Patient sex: M
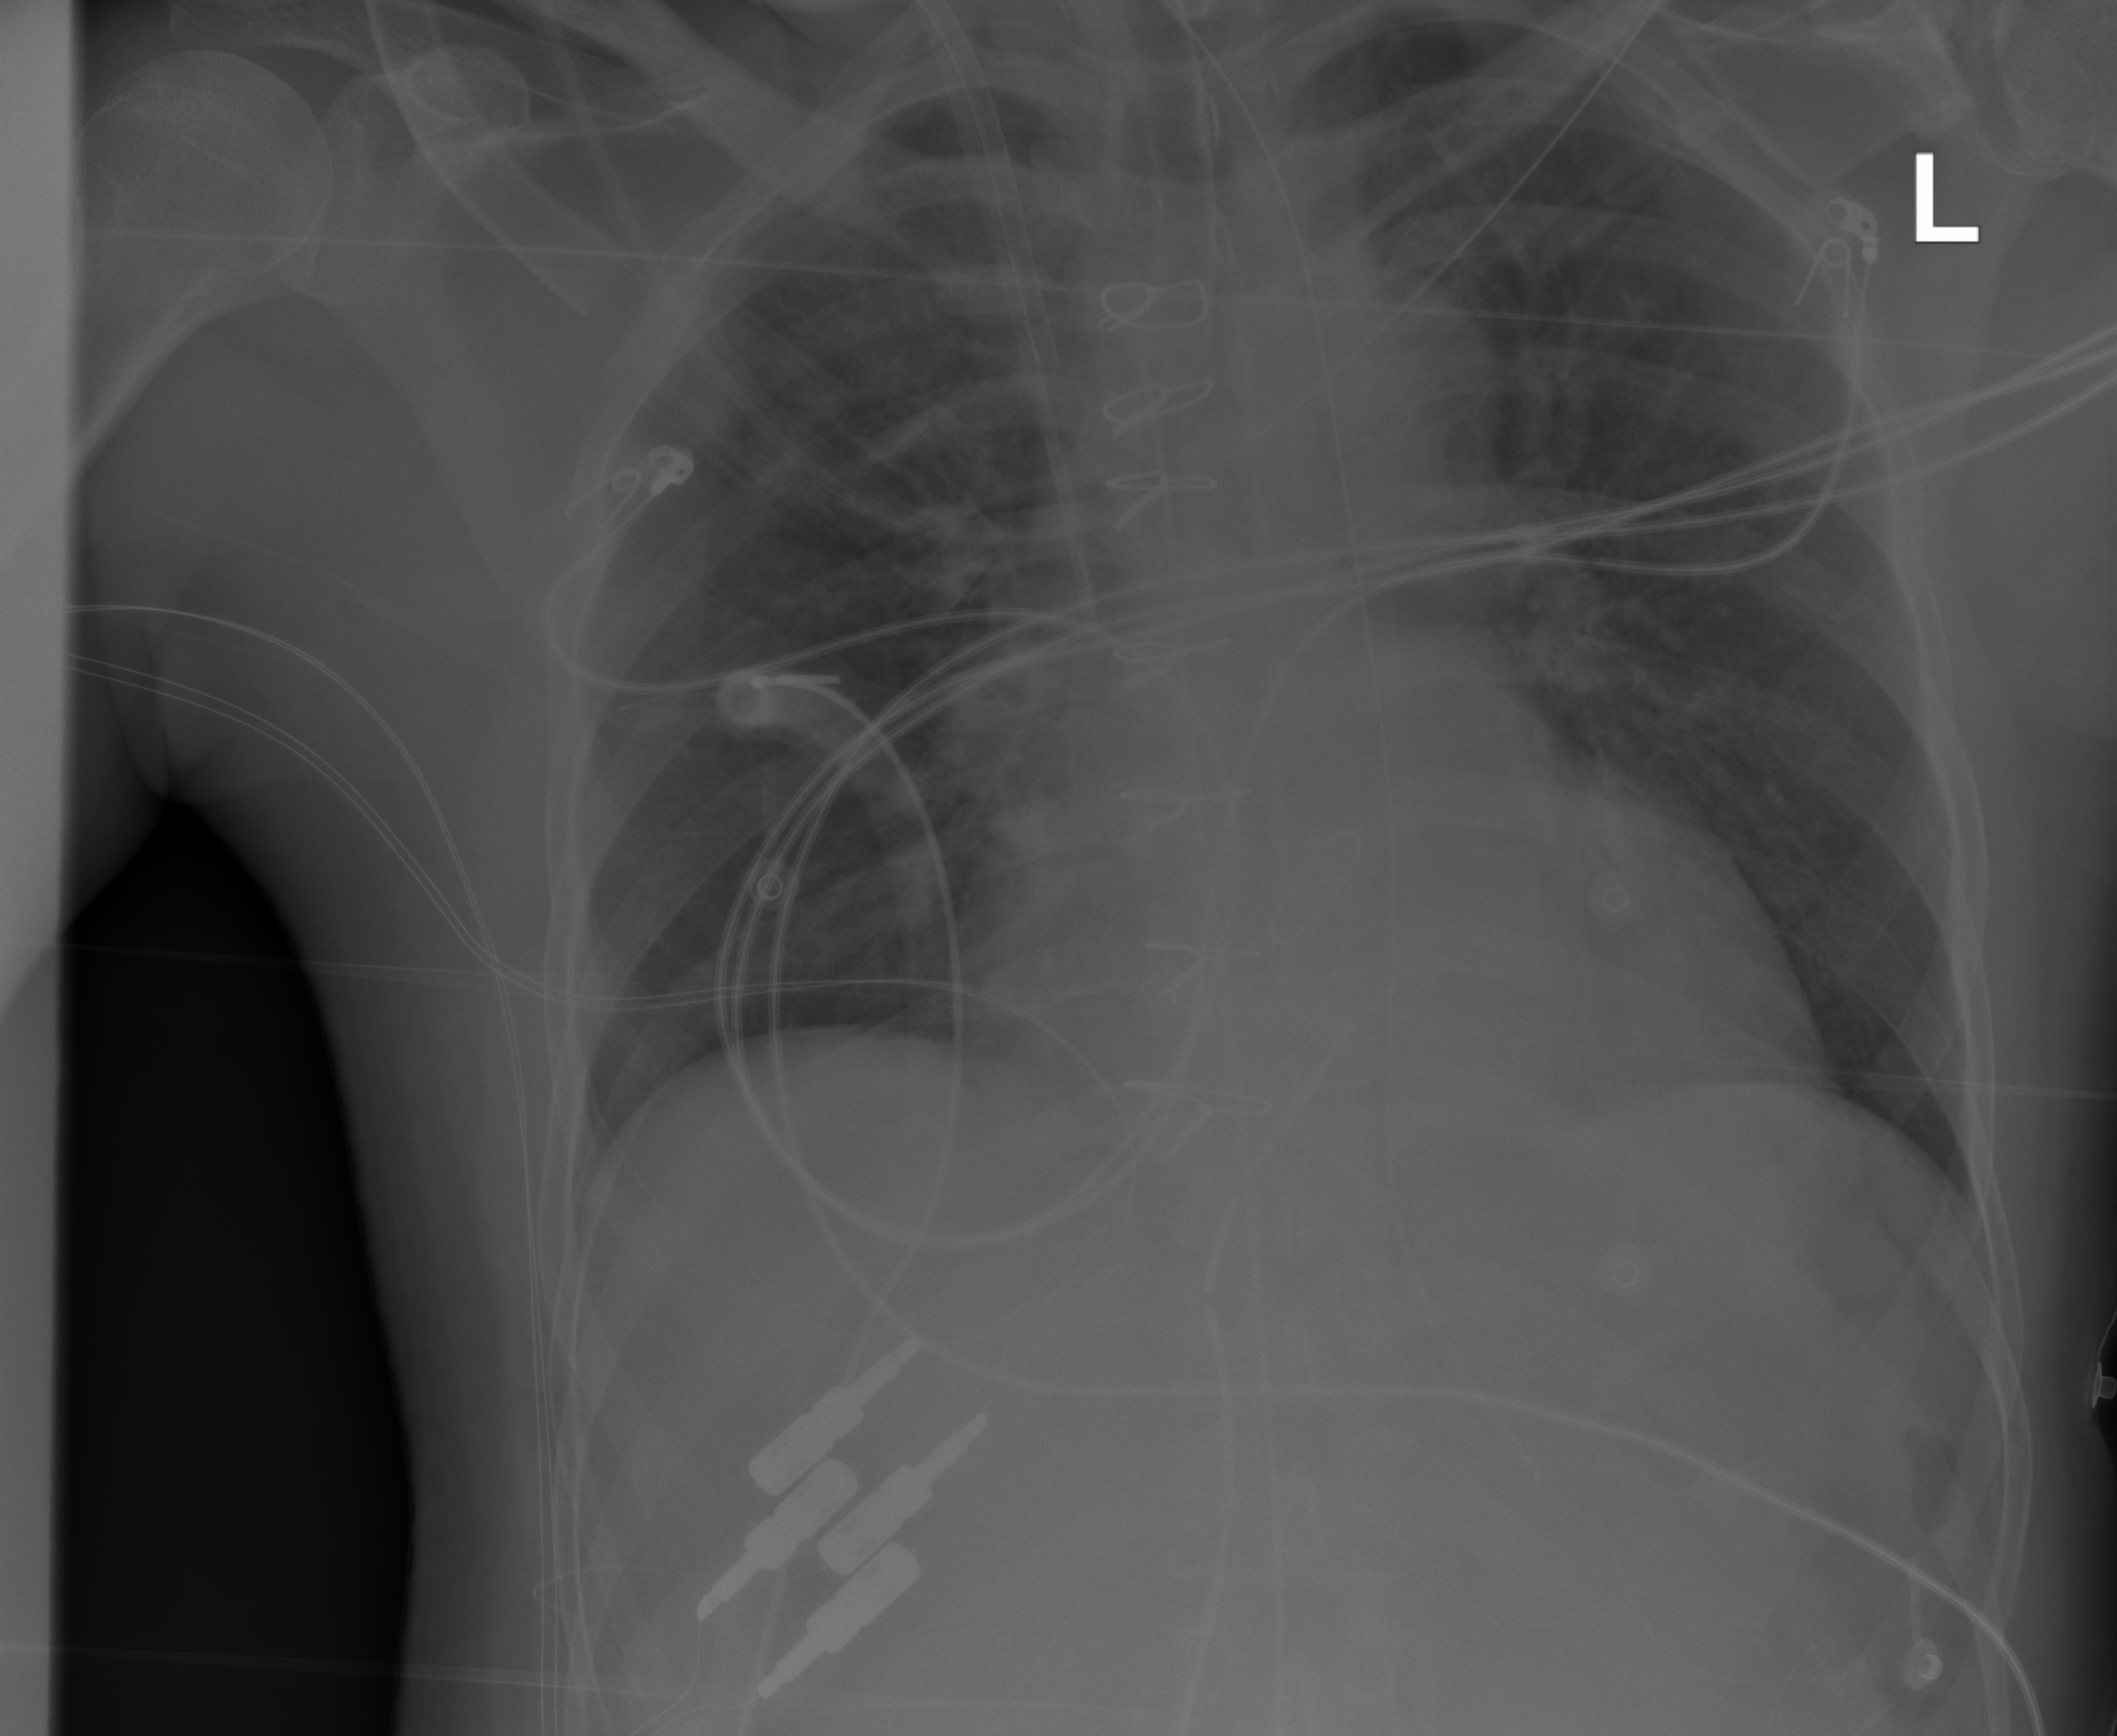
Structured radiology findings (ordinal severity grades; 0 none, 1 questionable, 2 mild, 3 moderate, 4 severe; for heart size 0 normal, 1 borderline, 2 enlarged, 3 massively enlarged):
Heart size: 2
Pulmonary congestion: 1
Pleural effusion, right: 0
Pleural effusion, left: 0
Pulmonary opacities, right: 0
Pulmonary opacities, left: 0
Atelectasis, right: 0
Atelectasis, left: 0